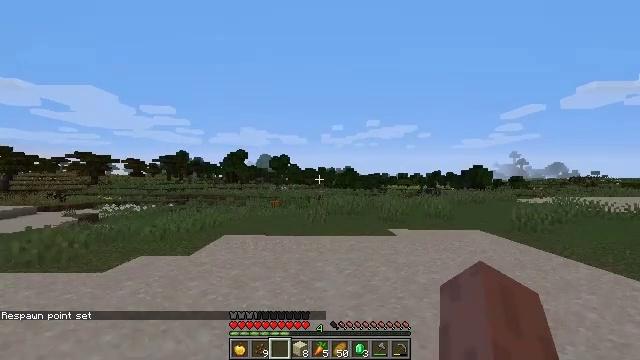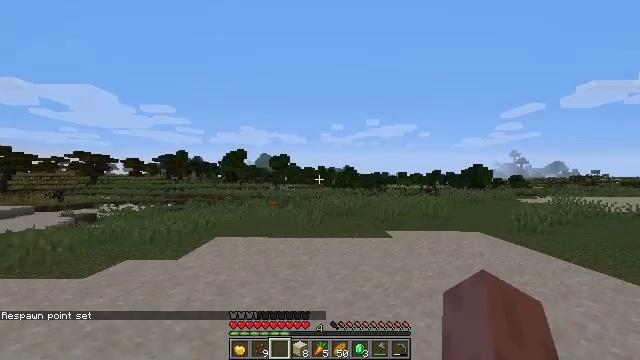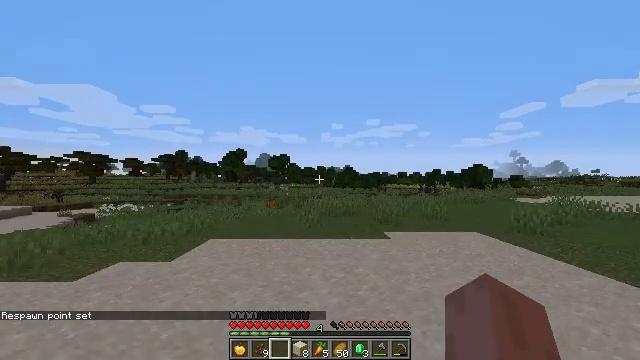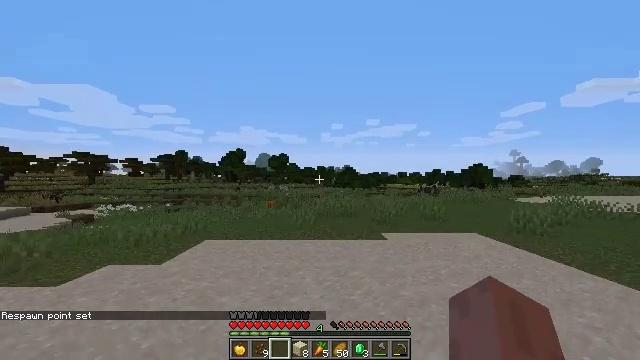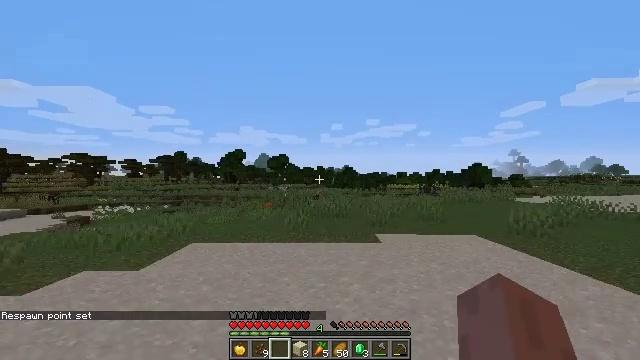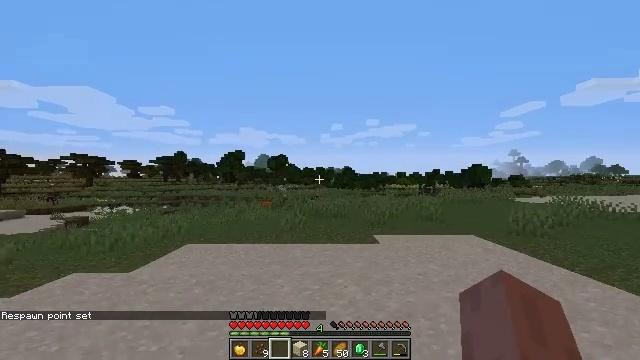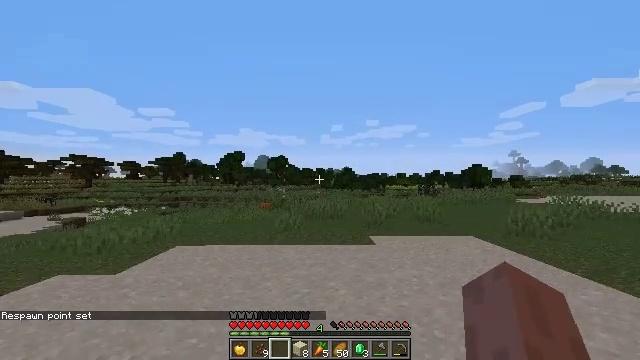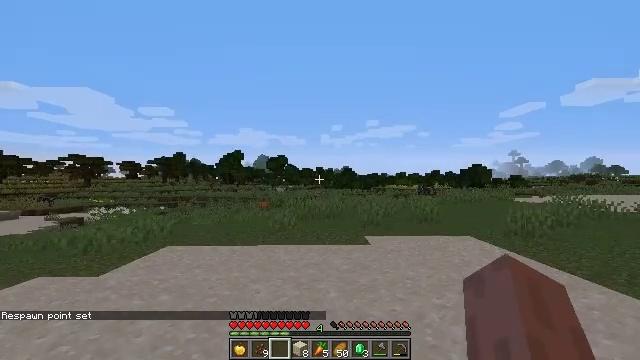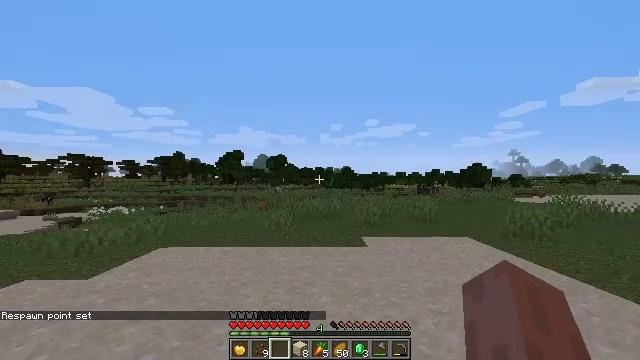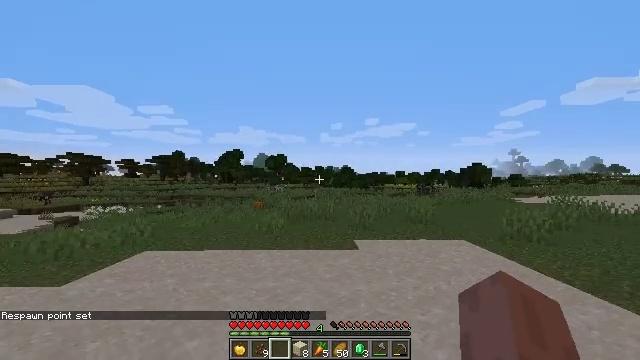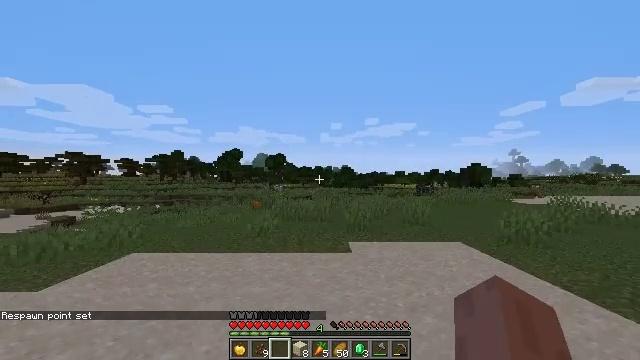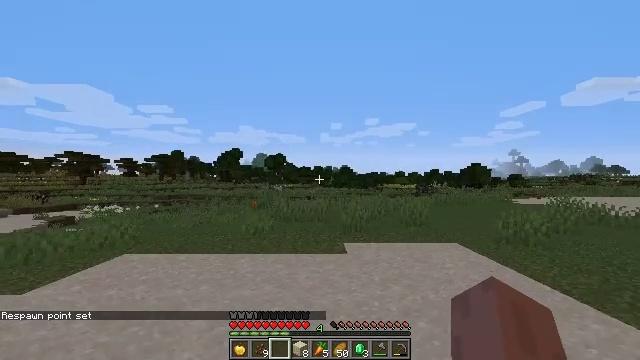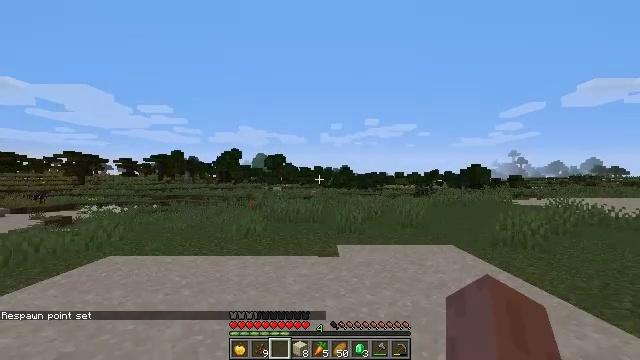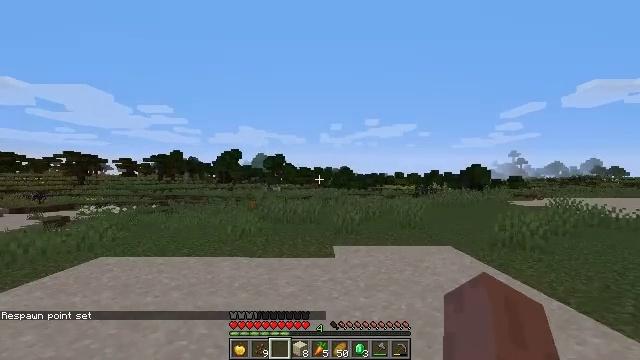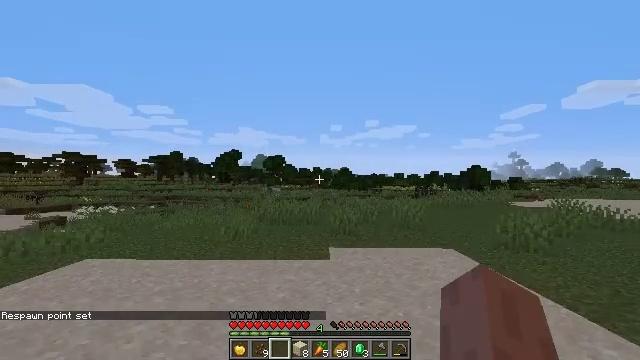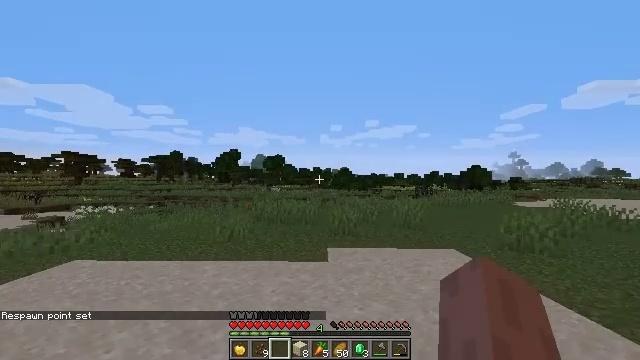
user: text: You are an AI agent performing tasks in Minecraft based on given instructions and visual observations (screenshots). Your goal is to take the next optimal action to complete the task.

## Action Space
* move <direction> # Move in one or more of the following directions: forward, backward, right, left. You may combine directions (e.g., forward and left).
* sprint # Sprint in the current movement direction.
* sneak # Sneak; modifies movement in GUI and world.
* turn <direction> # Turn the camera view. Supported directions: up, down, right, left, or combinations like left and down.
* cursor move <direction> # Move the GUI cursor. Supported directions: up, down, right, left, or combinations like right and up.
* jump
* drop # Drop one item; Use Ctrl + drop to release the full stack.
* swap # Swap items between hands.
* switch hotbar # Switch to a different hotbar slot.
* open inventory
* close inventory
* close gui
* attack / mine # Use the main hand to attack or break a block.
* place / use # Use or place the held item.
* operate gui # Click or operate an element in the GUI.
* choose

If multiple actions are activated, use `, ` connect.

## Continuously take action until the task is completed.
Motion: motion action
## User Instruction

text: Remove the yellow bed.
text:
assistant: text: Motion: move forward and move right
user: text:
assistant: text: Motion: move forward and move right
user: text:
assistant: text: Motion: move forward and move right
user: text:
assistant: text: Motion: move forward and move right
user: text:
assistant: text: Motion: move forward and move right
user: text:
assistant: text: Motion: move forward and move right
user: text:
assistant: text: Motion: move forward and move right
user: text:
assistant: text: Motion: move forward and move right
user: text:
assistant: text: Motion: move forward and move right
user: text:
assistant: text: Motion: move forward and move right
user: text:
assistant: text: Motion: move forward and move right
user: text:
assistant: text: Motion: move forward and move right
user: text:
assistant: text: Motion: move forward
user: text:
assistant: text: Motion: move forward
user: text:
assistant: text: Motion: move forward
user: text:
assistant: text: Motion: move forward
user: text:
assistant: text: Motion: move forward
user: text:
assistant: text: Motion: move forward
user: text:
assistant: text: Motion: move forward
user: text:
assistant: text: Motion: move forward
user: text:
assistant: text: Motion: move forward
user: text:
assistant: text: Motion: move forward
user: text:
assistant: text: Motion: move forward
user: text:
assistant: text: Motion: move forward
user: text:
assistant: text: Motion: move forward
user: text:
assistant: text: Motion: move forward
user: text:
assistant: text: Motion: move forward
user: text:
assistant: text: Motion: move forward
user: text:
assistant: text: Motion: move forward
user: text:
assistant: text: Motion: move forward